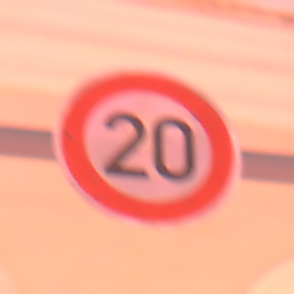
Verkehrszeichen: Geschwindigkeit20
Umgebung: Outdoor, Urban
Tageszeit: Night
Wetter: Overcast
Licht: Artificial
Jahreszeit: Winter
Kontrast: MediumContrast